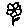
Label: flower